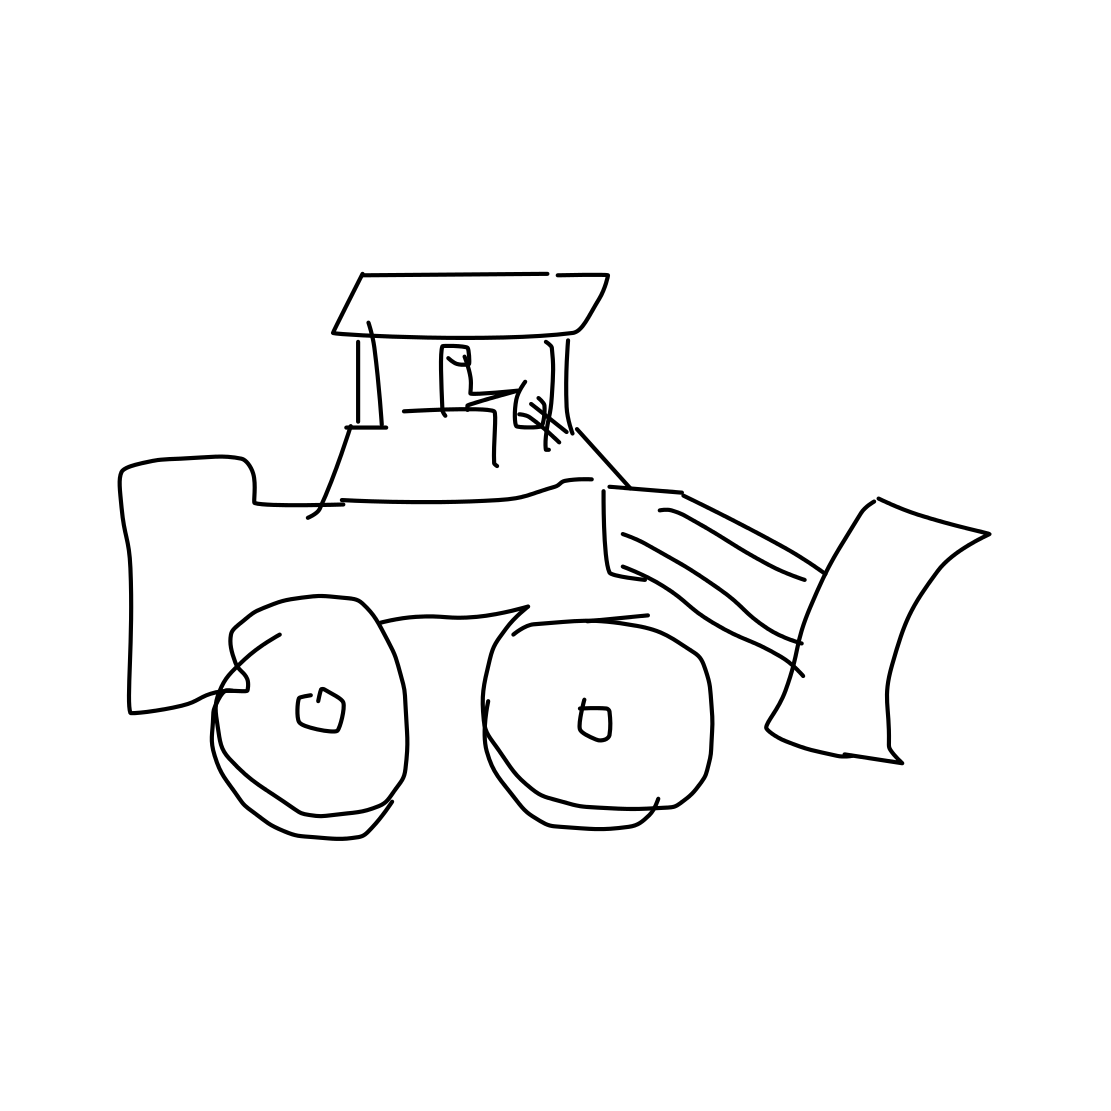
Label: bulldozer